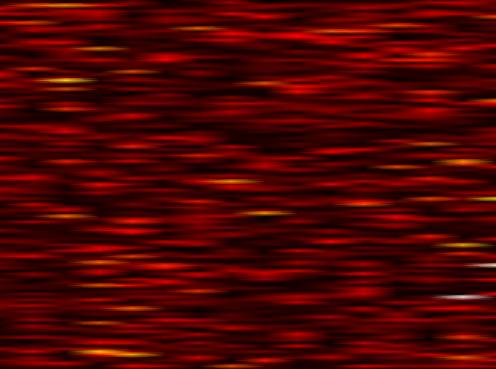
Label: WOLA